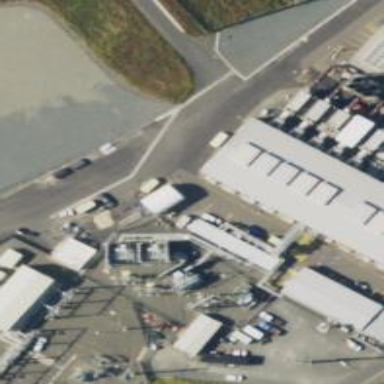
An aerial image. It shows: Gas-powered generator.